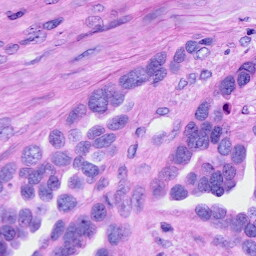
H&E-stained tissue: Ovarian